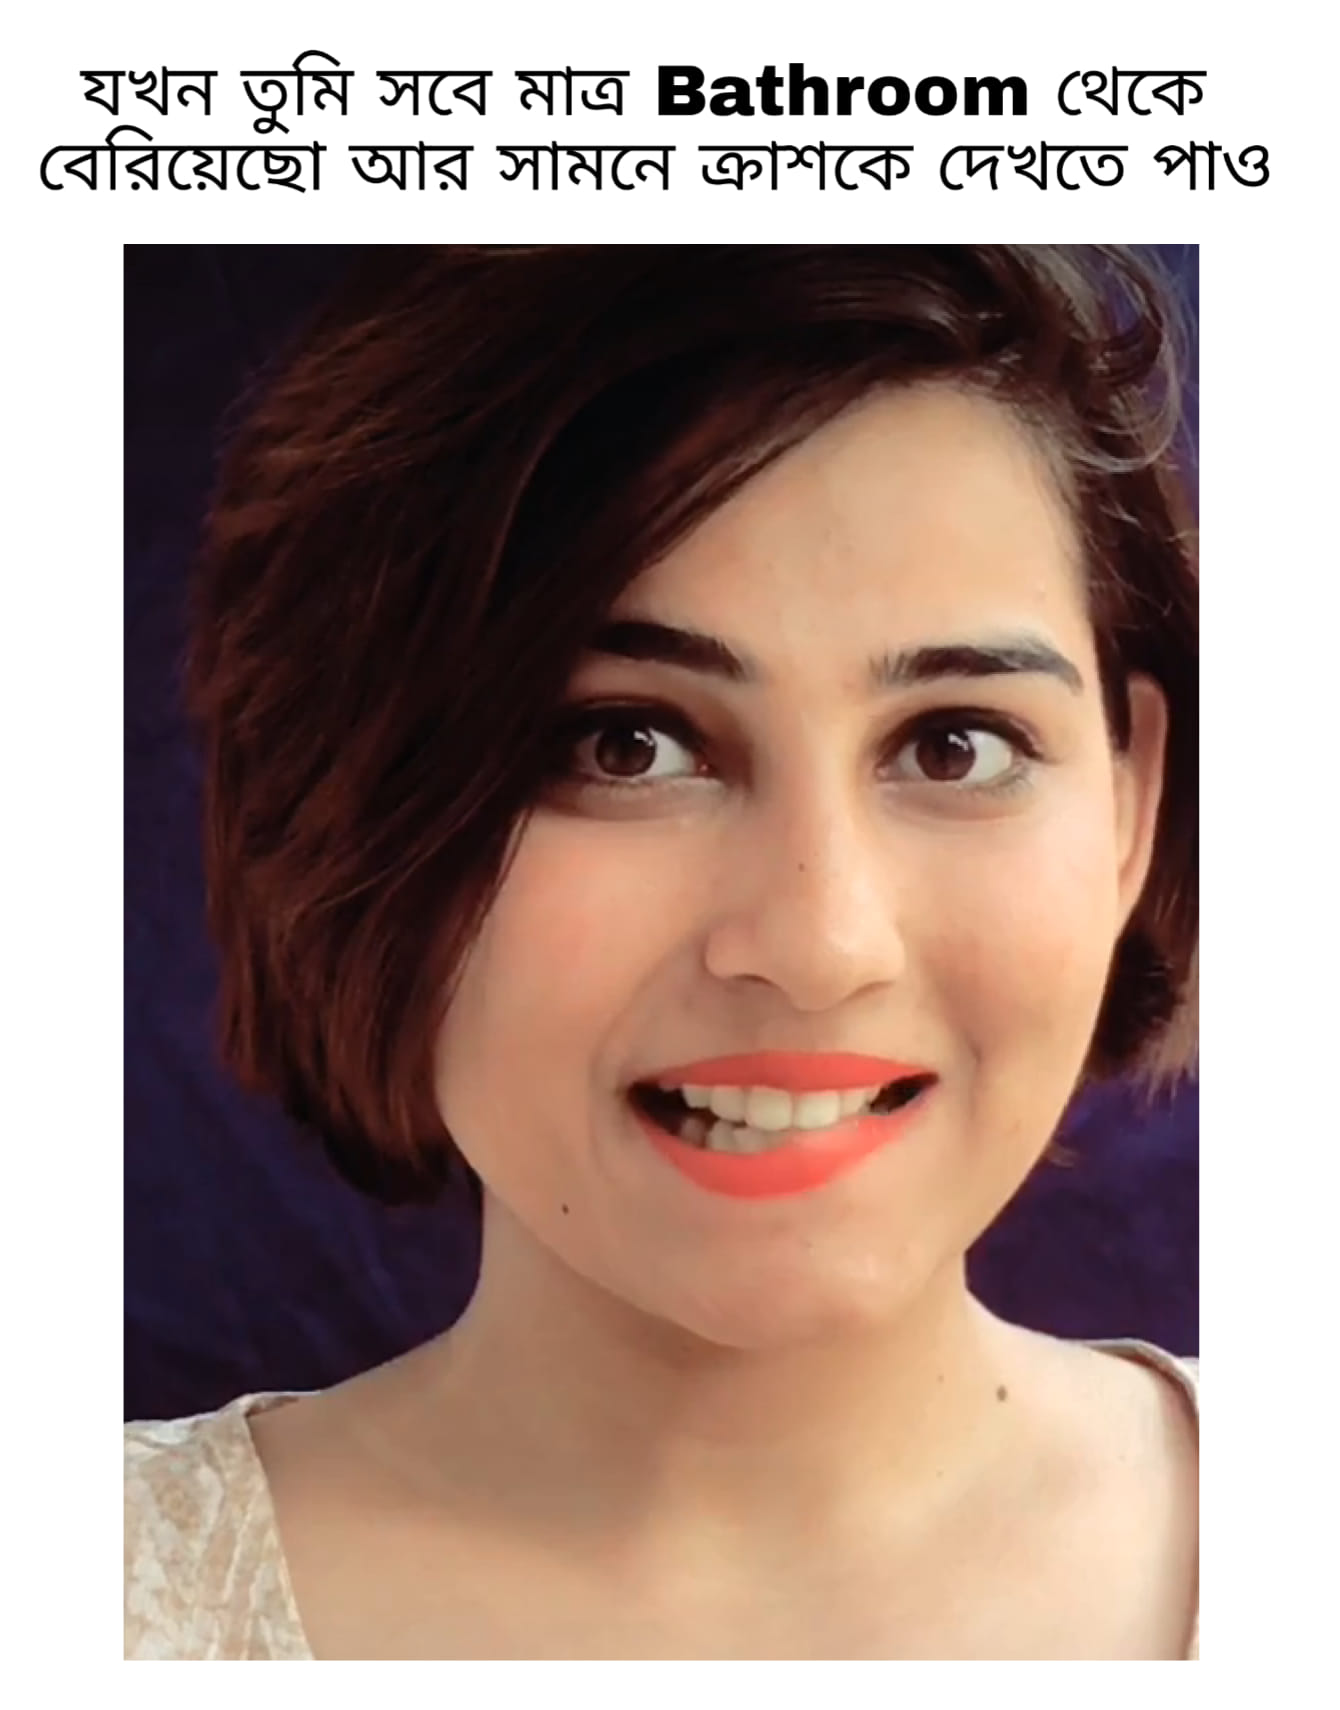
Caption: যখন  তুমি সবে মাত্র Bathroom থেকে বেরিয়েছো আর সামনে ক্রাশকে দেখতে পাও
Label: non-hate